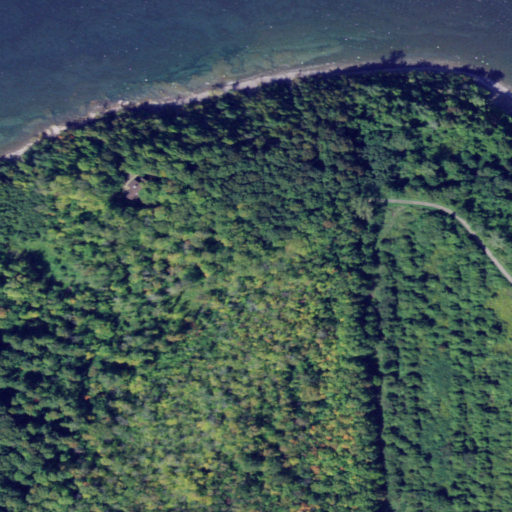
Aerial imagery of mountain in New York named Negro Hill containing deciduous forest, open water, pasture, barren land, open development, evergreen forest, and medium intensity development